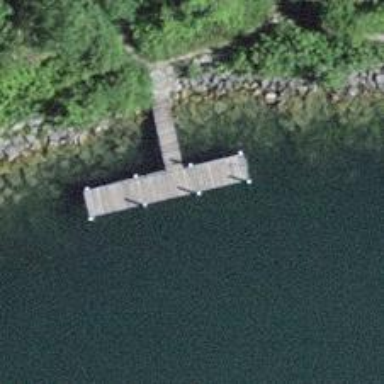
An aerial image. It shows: Man-made pier.